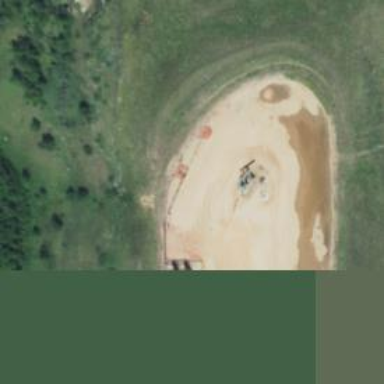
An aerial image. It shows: Petroleum well.